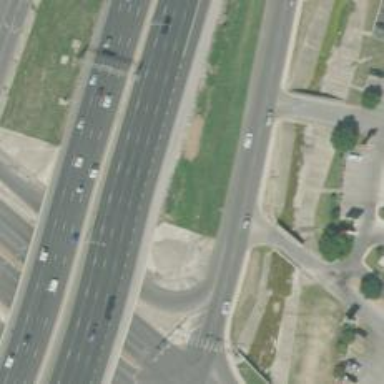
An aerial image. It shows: Secondary road with asphalt surface and frontage road.